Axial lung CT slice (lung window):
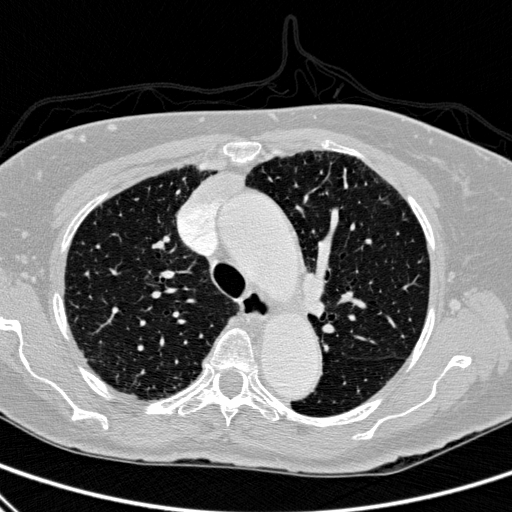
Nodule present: no